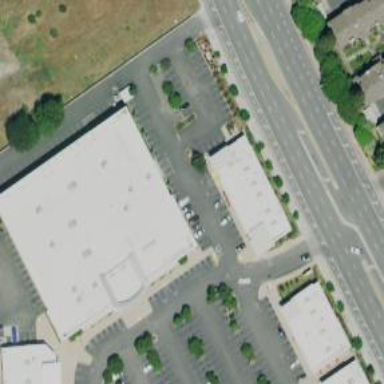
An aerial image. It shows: Post office.